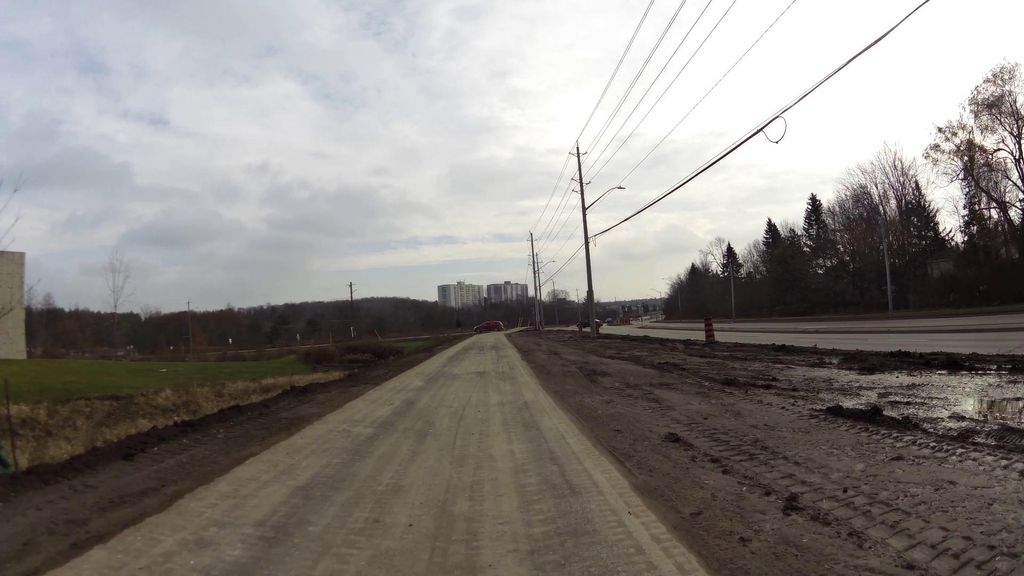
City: kitchener-waterloo